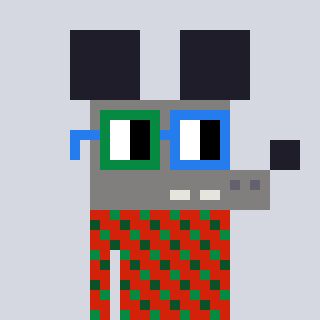
a pixel art character with square green and blue glasses, a mouse-shaped head and a red-colored body on a cool background